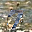
Label: 7